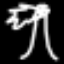
Label: palm tree